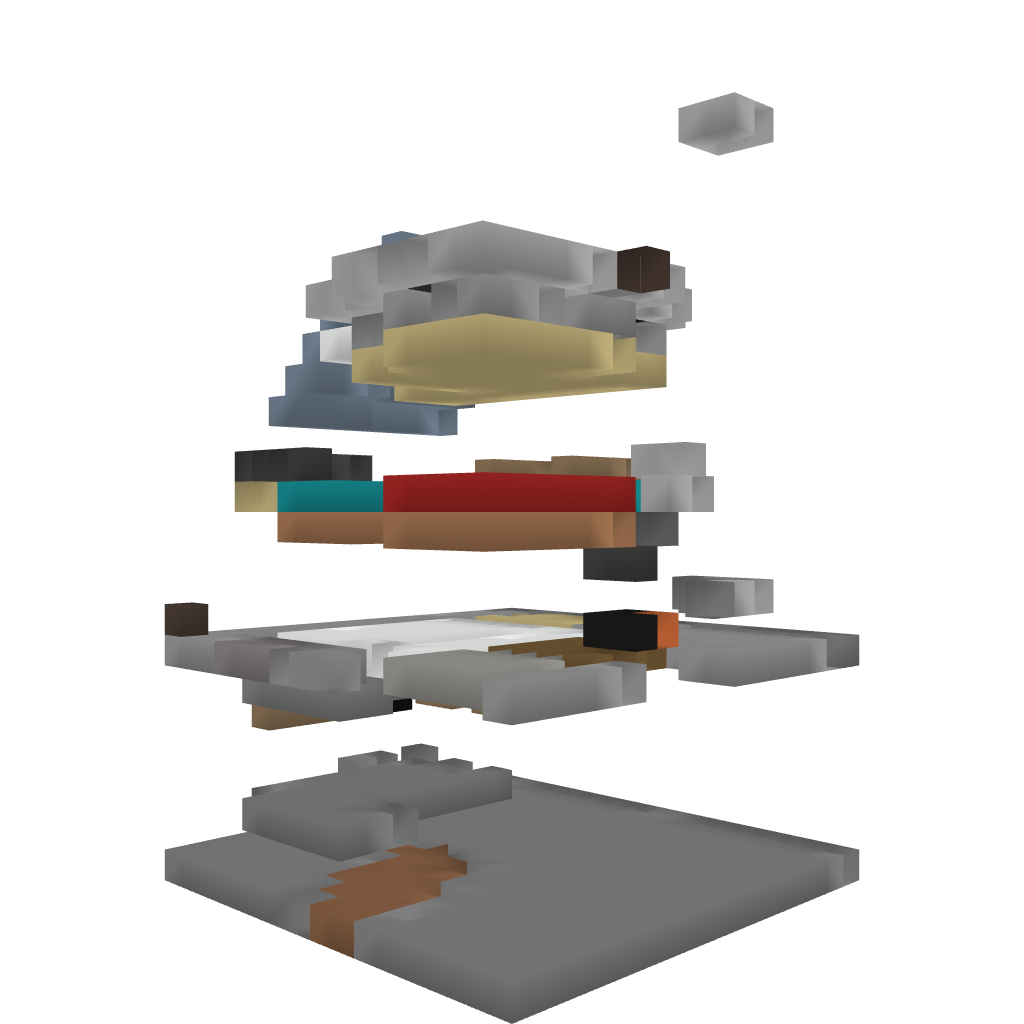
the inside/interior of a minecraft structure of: A Schwoerer Haus Building